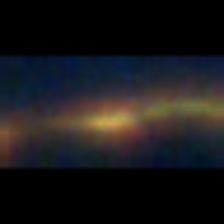
Taxon: Pennate
Group: Diatoms